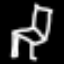
Label: chair